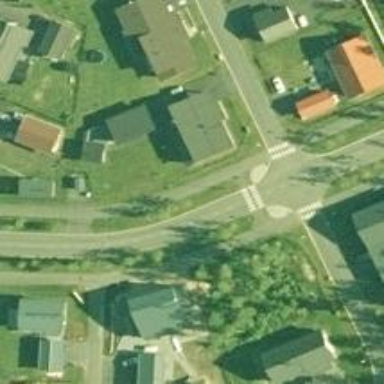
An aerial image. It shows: Uncontrolled road crossing.